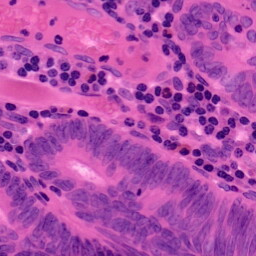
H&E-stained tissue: Colon